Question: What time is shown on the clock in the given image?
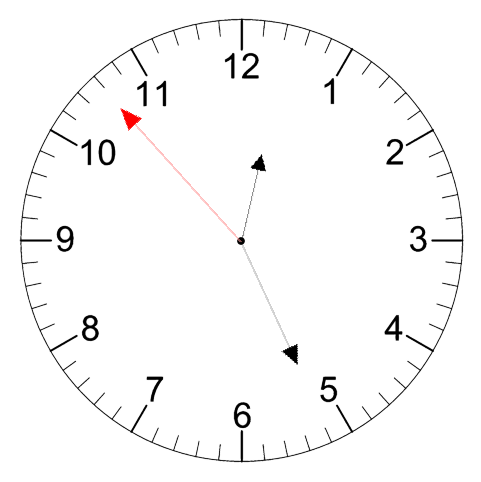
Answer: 12:25:53